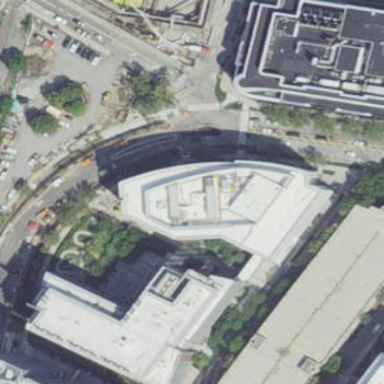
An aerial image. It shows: Office building with white roof.